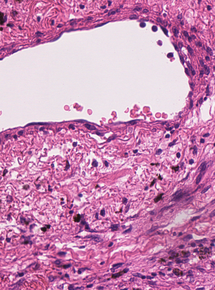
Tumor epithelial tissue: no
Tumor-associated stroma tissue: yes
Normal tissue: no